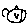
Label: fish